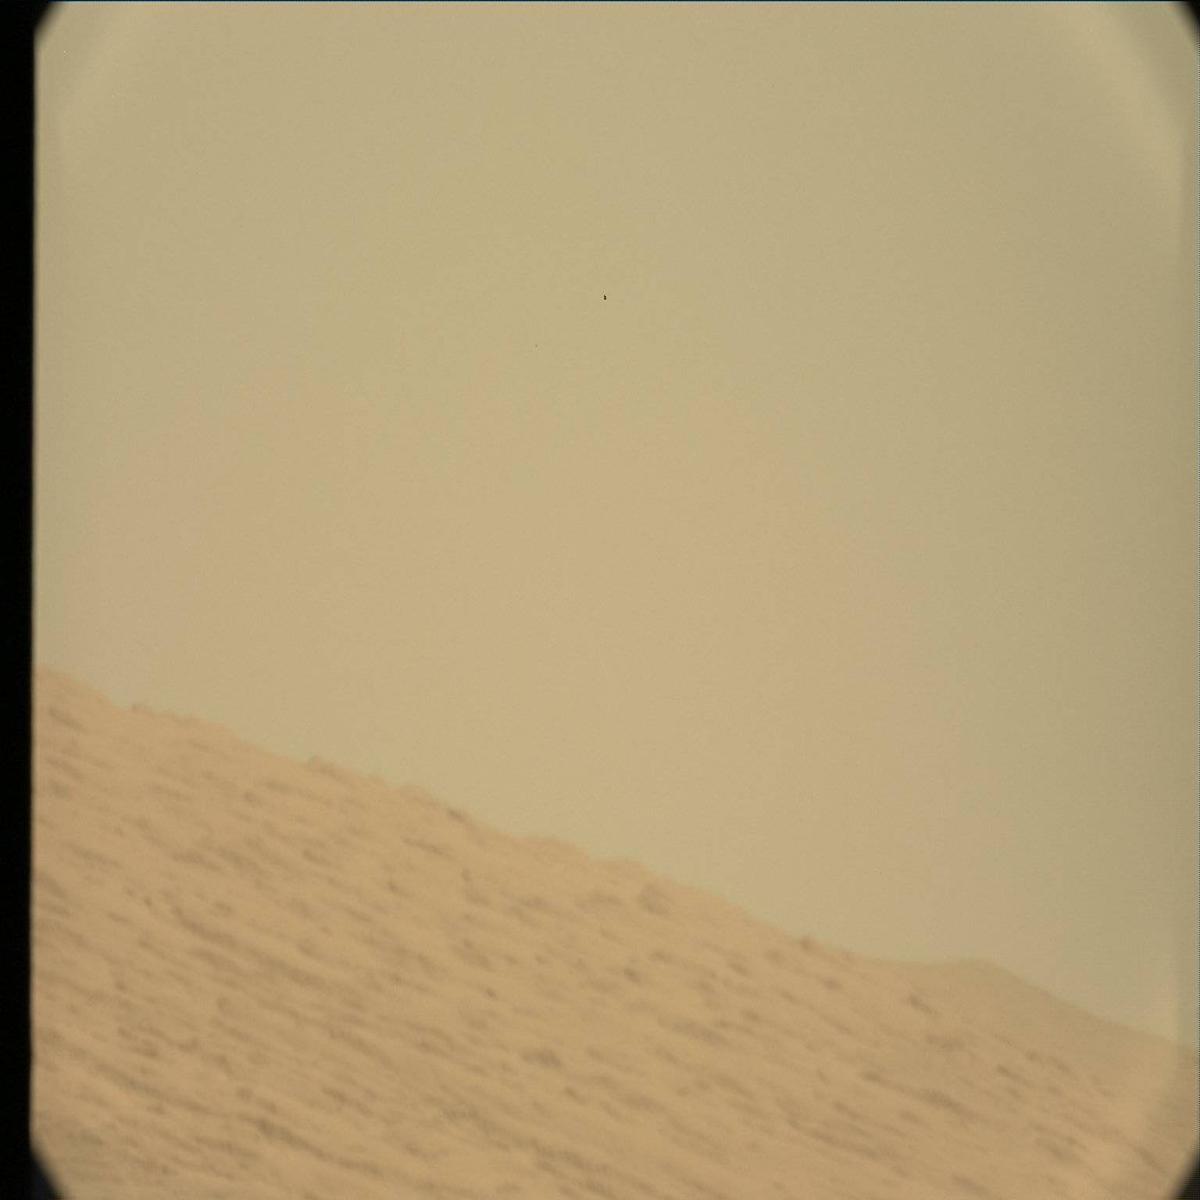
Terrain classes present: Ridge, Sand / Soil, Sky